Question: In my project I want to include a Dialog that shows the open source licences of the libraries I use in the application. Particularly though, I want them to look a lot like this:

That's how it looks on Github, I also noticed that Google plus for android includes a <URL> for their OSLicences, but despite of trying, I can't really get it to look the same way.
So based on the Google Plus and Github implementations, I can get the following:
- - 'pre''code'
I had read somewhere that I could use <URL> for this job. Well, I tried, but I'm not sure if I'm supposed to select a specific theme, or a specific language in the params, since on my end I have:
'''
<head>
<meta http-equiv="Content-Type" content="text/html; charset=utf-8" />
<link href="prettify.css" type="text/css" rel="stylesheet" />
<script type="text/javascript" src="prettify.js"></script>
<title>Open Source Licences</title>
</head>
'''
and then for the body:
'''
<body onload="prettyPrint()">
<pre class="prettyprint">
/*Copyright 2012 Jeremy Feinstein
*
*Licensed under the Apache License, Version 2.0 (the "License");
*you may not use this file except in compliance with the License.
*You may obtain a copy of the License at
*
*http://www.apache.org/licenses/LICENSE-2.0
*
*Unless required by applicable law or agreed to in writing, software
*distributed under the License is distributed on an "AS IS" BASIS,
*WITHOUT WARRANTIES OR CONDITIONS OF ANY KIND, either express or implied.
*See the License for the specific language governing permissions and
*limitations under the License.
*/
</pre>
'''
But my end result <URL>. Keep in mind I did try a not commenting the licence, but that result was even worse, since prettify was highlighting of the keywords inside the licence.
Any ideas? Maybe it's something simpler than I thought, but I just can't figure it out.
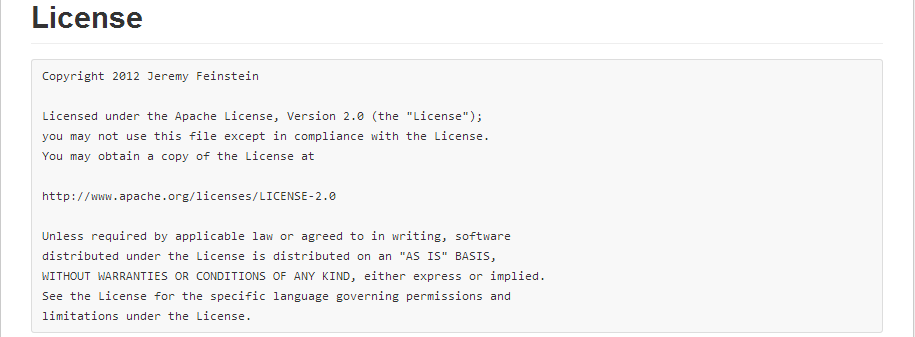
Answer: I think you're complicating things a lot by trying to force a source code prettyprinter into rendering just a blob of monospace text, if you study the source of the page at gitgub you'll see that it's just some css
'''
pre {
background-color: #F8F8F8;
border: 1px solid #DDDDDD;
border-radius: 3px 3px 3px 3px;
font-size: 13px;
line-height: 19px;
overflow: auto;
padding: 6px 10px;
font-family: Consolas,"Liberation Mono",Courier,monospace;
}
'''
I made you a <URL> that shows all the components.
For this kind of studies <URL> for Firefox is an absolute must, it allows you to grab every element on a page, look at the different css rules that modify its appearance, play around with the rules to see the effect, and thousands of things more. Even if you're only slightly interested in web development, you really should have Firebug and know how to use it.